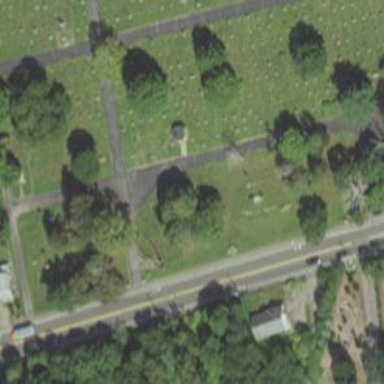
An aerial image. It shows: Memorial site with historic significance.